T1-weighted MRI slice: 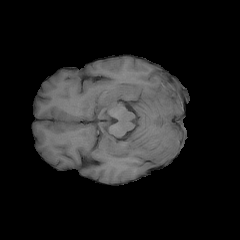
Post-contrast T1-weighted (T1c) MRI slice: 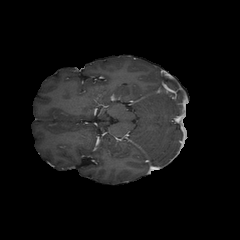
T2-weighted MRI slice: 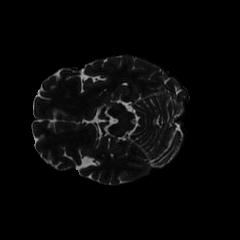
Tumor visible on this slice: no